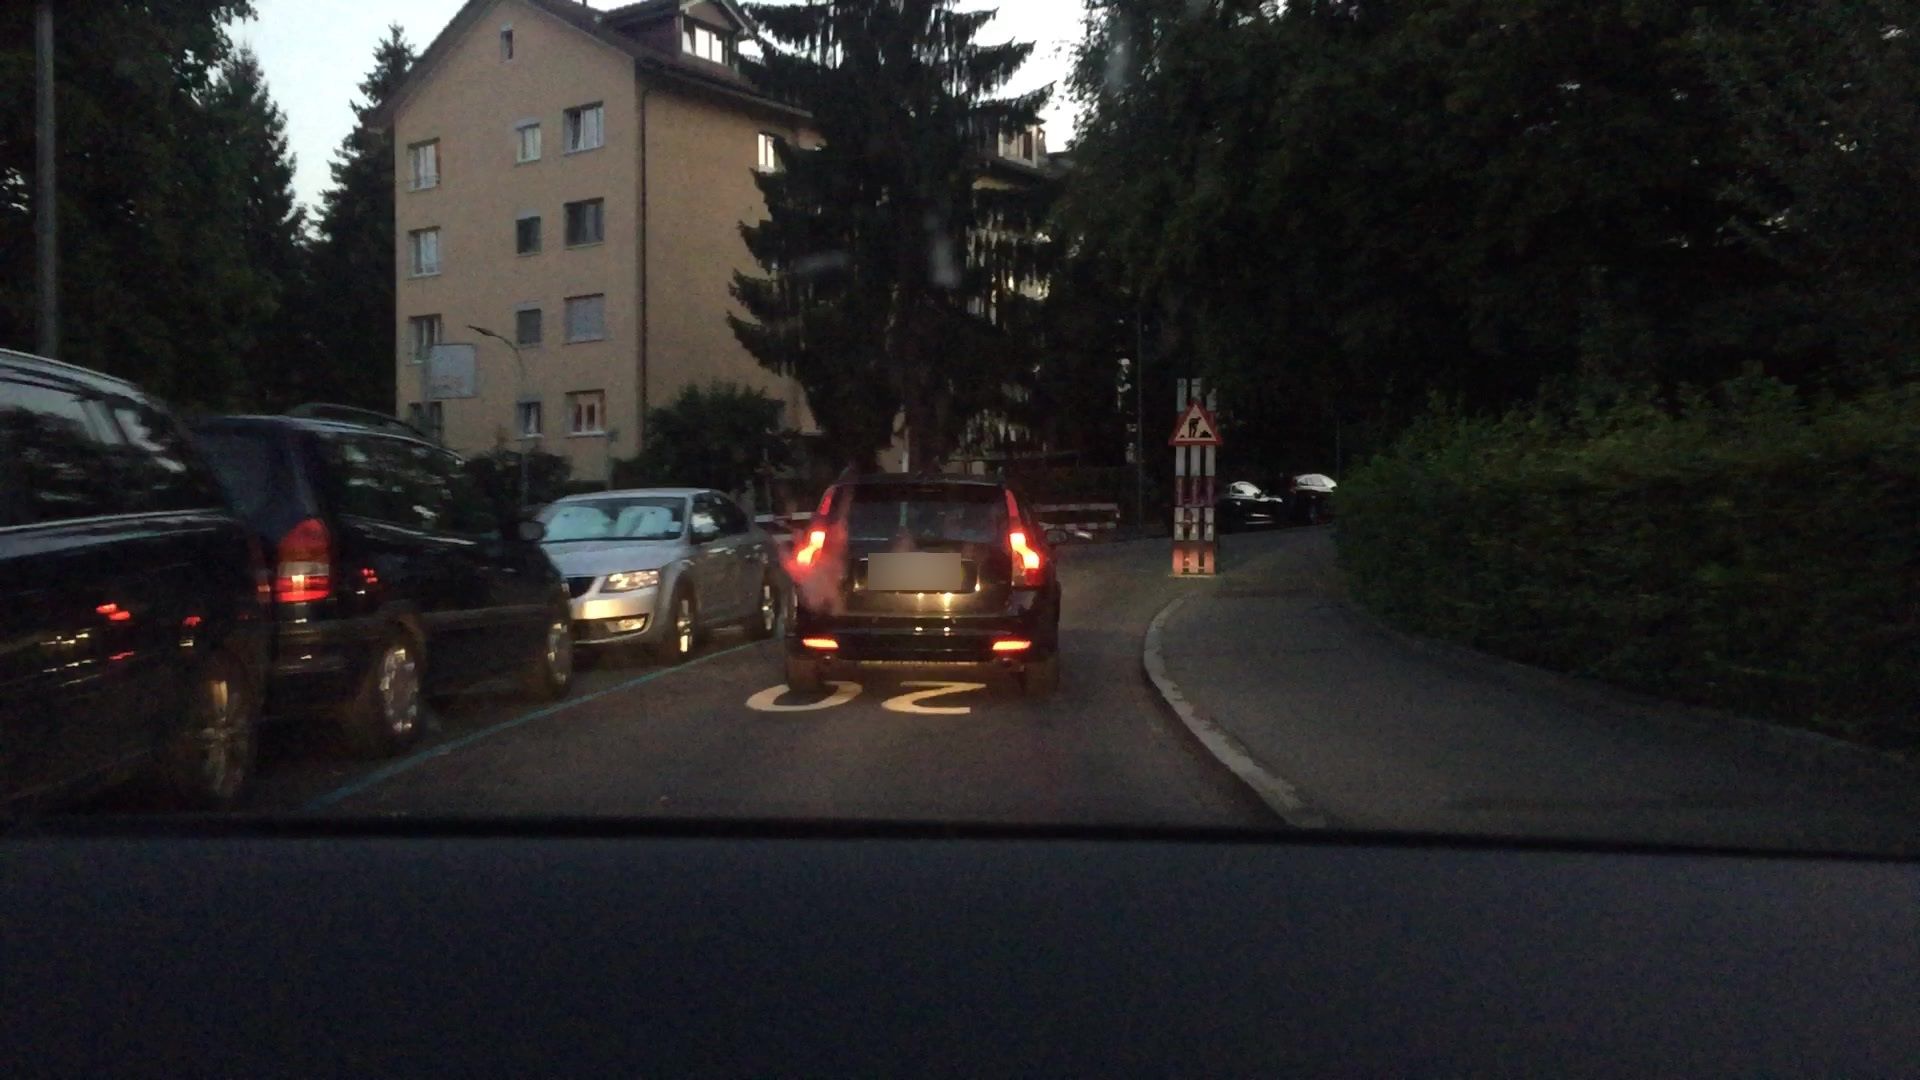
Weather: clear
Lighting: night
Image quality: slightly poor
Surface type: driving surface
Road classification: residential, living_street
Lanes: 1
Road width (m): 2
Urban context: urban centre
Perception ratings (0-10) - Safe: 2.44, Lively: 8.42, Beautiful: 5.95, Boring: 3.47, Depressing: 1.12, Wealthy: 4.08